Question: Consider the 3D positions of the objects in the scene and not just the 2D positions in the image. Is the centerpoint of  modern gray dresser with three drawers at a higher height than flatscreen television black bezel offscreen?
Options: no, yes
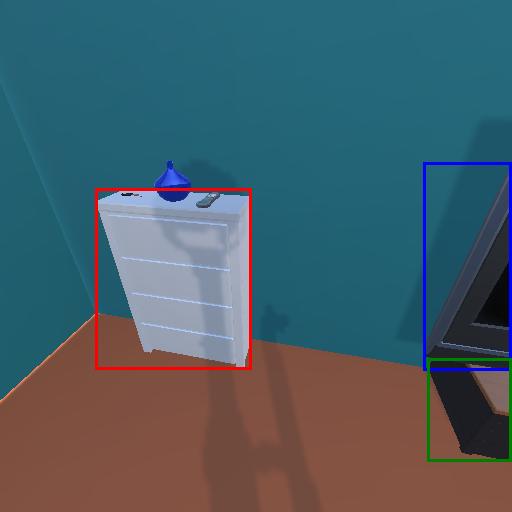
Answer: no